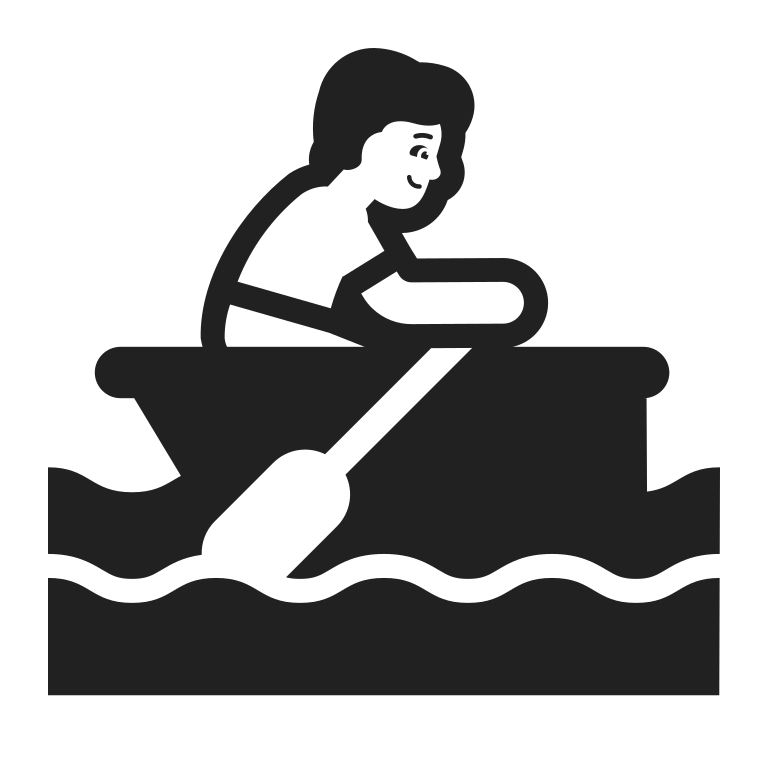
person rowing boat high contrast default